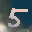
Label: 5